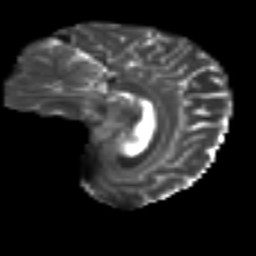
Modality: T2w
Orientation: sagittal
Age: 40
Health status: ill
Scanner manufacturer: philips
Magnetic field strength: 3 T
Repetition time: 9 s
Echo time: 0.127 s